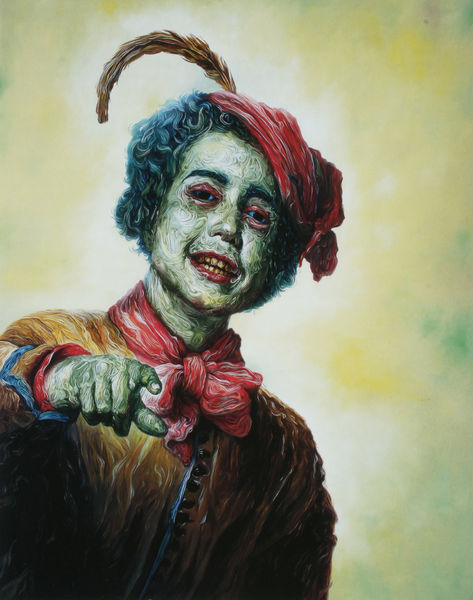
Titel: The great Masturbator
Künstler: Glenn Brown
Standort: Berlin
Institution: Sammlung Sander
Schlagwörter: blau, feder, hand, kopf, mann, schatten, gelb, grün, braun, bunt, finger, geste, grau, hintergrund, hut, licht, mund, nase, schwarz, weiss, zeichnung, rot, schal, malerei, schleife, hemd, jacke, mütze, augen, falten, gesicht, knoten, hals, portrait, porträt, öl, auge, haare, kind, kinn, lippe, lippen, locken, lächeln, falte, zeigefinger, grübchen, halstuch, junge, augenbraue, zeigen, knöpfe, fliege, weste, masche, lachen, clown, fasching, grinsen, gestus, gebiss, zähne, knopfreihe, fingerzeig, gaukler, schlieren, karneval, zahn, aquryl, grinesen, laschen